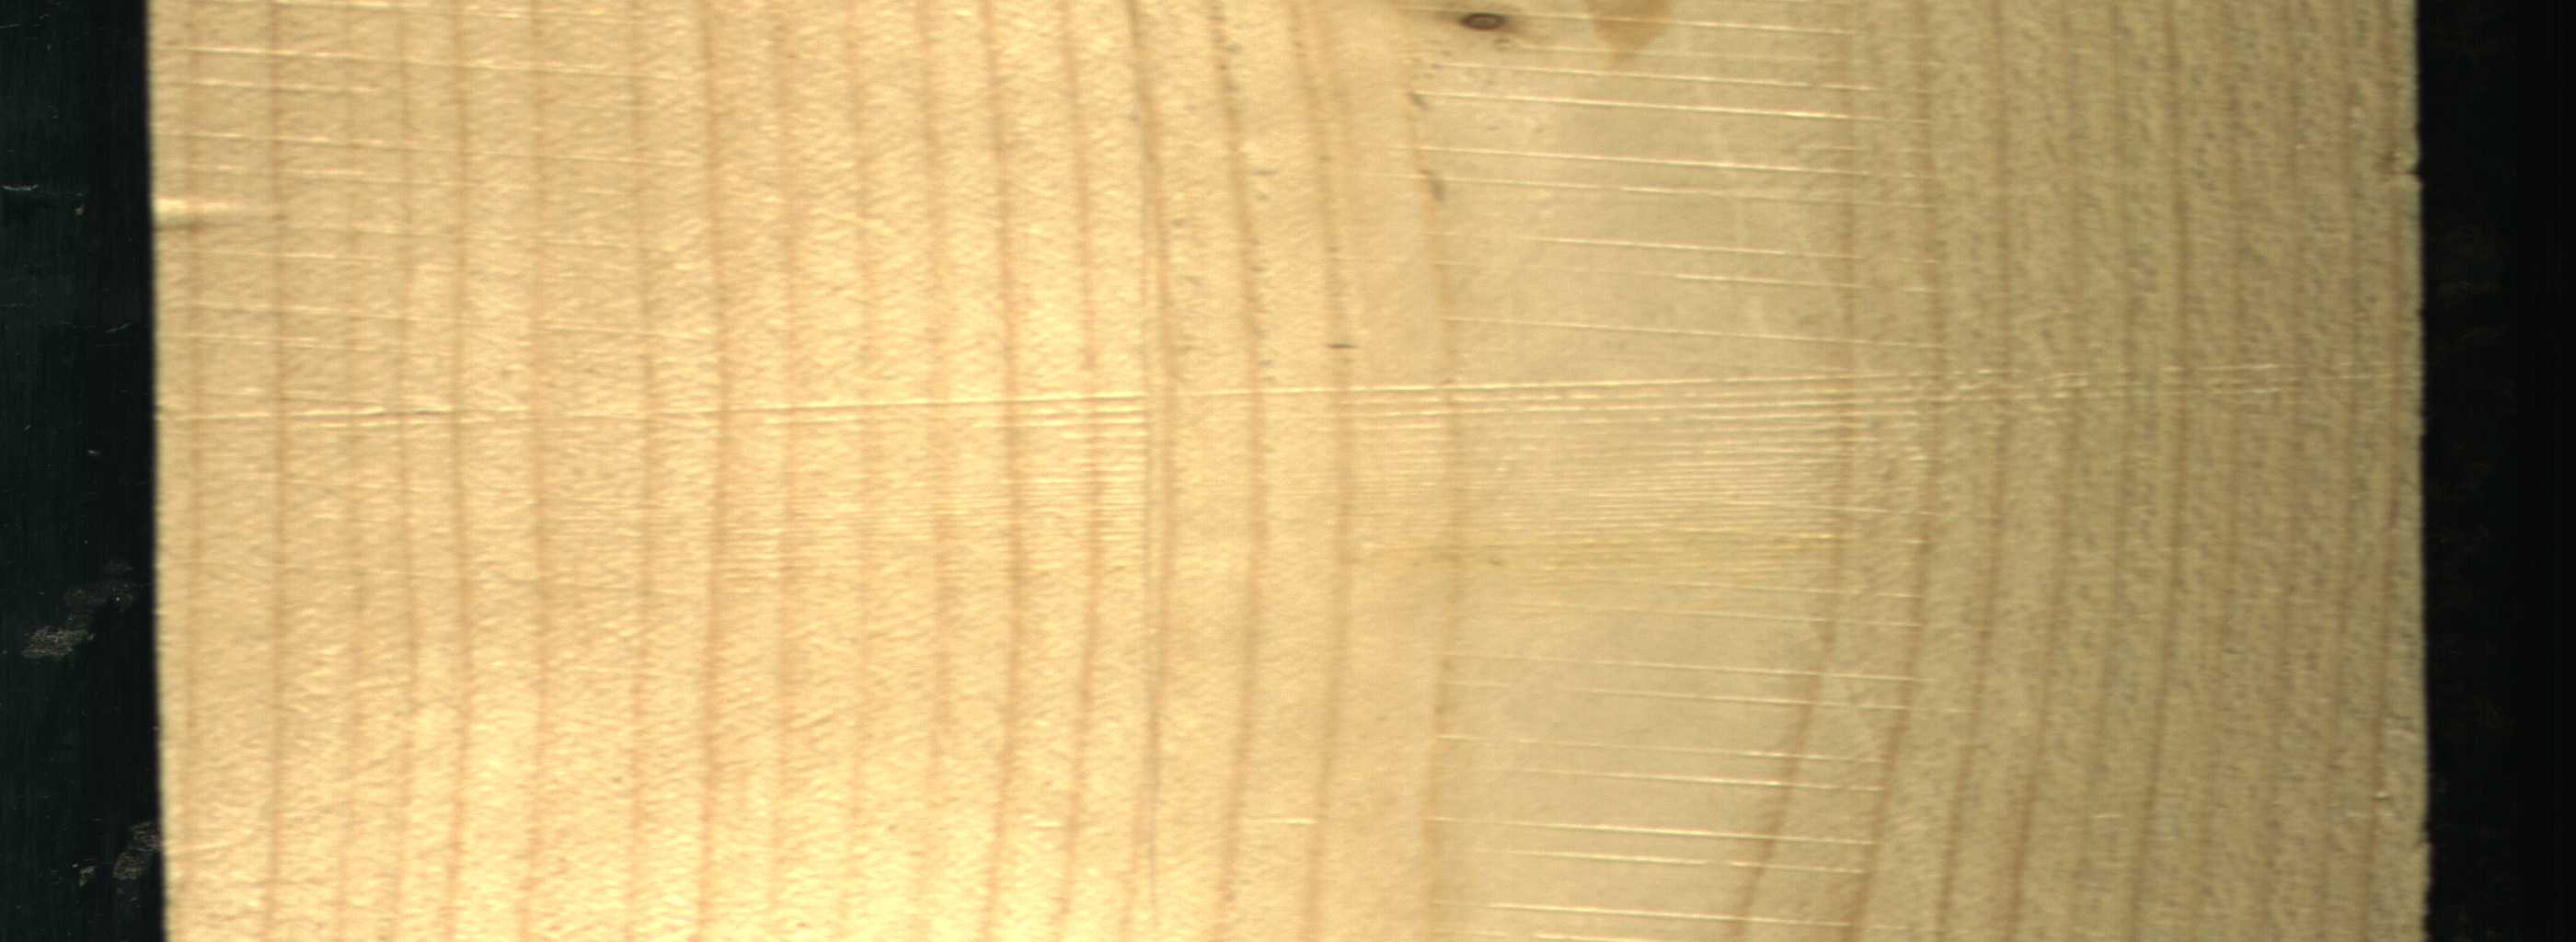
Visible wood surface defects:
Live_Knot